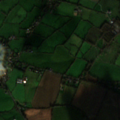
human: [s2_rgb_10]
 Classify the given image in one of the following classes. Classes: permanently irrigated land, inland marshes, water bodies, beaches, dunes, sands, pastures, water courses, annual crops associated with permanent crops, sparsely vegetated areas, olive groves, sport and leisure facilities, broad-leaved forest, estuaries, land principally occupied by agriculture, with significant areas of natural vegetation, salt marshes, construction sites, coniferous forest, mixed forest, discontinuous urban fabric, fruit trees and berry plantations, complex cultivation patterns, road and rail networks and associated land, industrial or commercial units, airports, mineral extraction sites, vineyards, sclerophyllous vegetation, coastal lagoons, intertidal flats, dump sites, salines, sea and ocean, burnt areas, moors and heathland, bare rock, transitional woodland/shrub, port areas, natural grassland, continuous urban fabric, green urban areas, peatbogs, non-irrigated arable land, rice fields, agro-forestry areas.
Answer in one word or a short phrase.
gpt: non-irrigated arable land, pastures